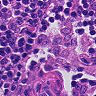
Metastatic tissue present: no